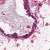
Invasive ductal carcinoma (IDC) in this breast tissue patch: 0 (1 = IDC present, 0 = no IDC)